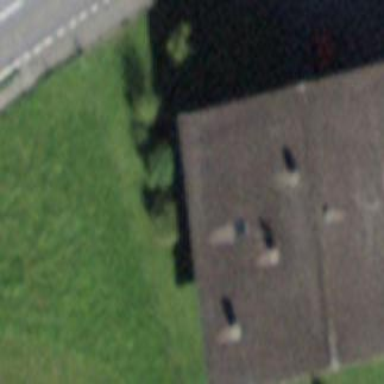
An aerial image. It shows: Residential building.